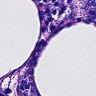
Metastatic tissue present: no